Question: I have an hybrid application which is classic asp.net and MVC both. It is asp.net 4.5 and MVC 4.
From the route, i can get to the action just fine but the guid is always coming up as null. Do you see any thing that i may be missing in my implementation? Problem is with SiteMyHome route.
'''
public static void RegisterRoutes(RouteCollection routes)
{
routes.IgnoreRoute("{*favicon}", new { favicon = @"(.*/)?favicon.ico(/.*)?" });
//Ignore calls to httphandlers
routes.IgnoreRoute("{resource}.axd/{*pathInfo}");
routes.MapRoute(
RouteConstants.SiteMyHome,
RouteConstants.SiteMyHome + "/{guid}/{ccode}/{tab}",
new { controller = ControllerNames.SiteRouter, action = ActionNames.SiteMyHome, ccode = UrlParameter.Optional, tab = UrlParameter.Optional }
);
//Set the default route
routes.MapRoute(
"Default", // Route name
"{controller}/{action}/{id}", // URL with parameters
new { controller = "Home", action = "Index", id = UrlParameter.Optional } // Parameter defaults
);
}
'''
'''
public ActionResult SiteMyHome(Guid? guid, string ccode, string tab)
{
return null;
}
'''
/SiteMyHome/9c95eb0-d8fb-4176-9de0-5b99f8b914db/test/matched
When i debug my action, i get the following
'''
guid = null
ccode = test
tab = matched
'''
Why is guid getting passed as null here?
Now, when i change the action to then i get its value just fine (image attached). I am confused...
'''
public ActionResult SiteMyHome(string guid, string ccode, string tab)
'''

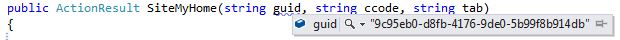
Answer: It was a guid issue. The guid that i was testing with is not a valid guid where as d04e9071-0cdf-4aa8-8f34-b316f9f3c466 is resulting in a valid guid.